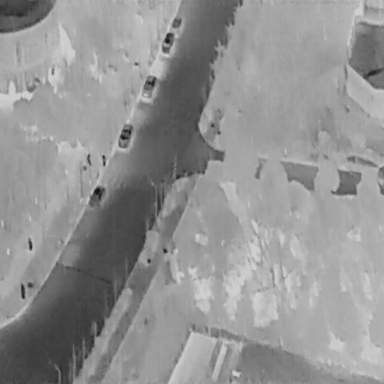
There are five Cars in the infrared image.